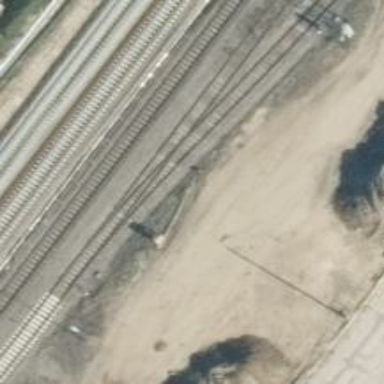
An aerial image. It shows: Railway spur service.